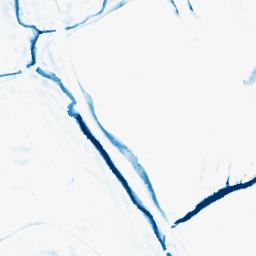
Category: morphological
Decomposition family: morphological_square
Decomposition parameters: operation: closing
size: 10
Upsampling method: quintic
Upsampling parameters: scale: 8
Upsampling scale: 8